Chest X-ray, AP view. Patient: 25 years old, sex F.
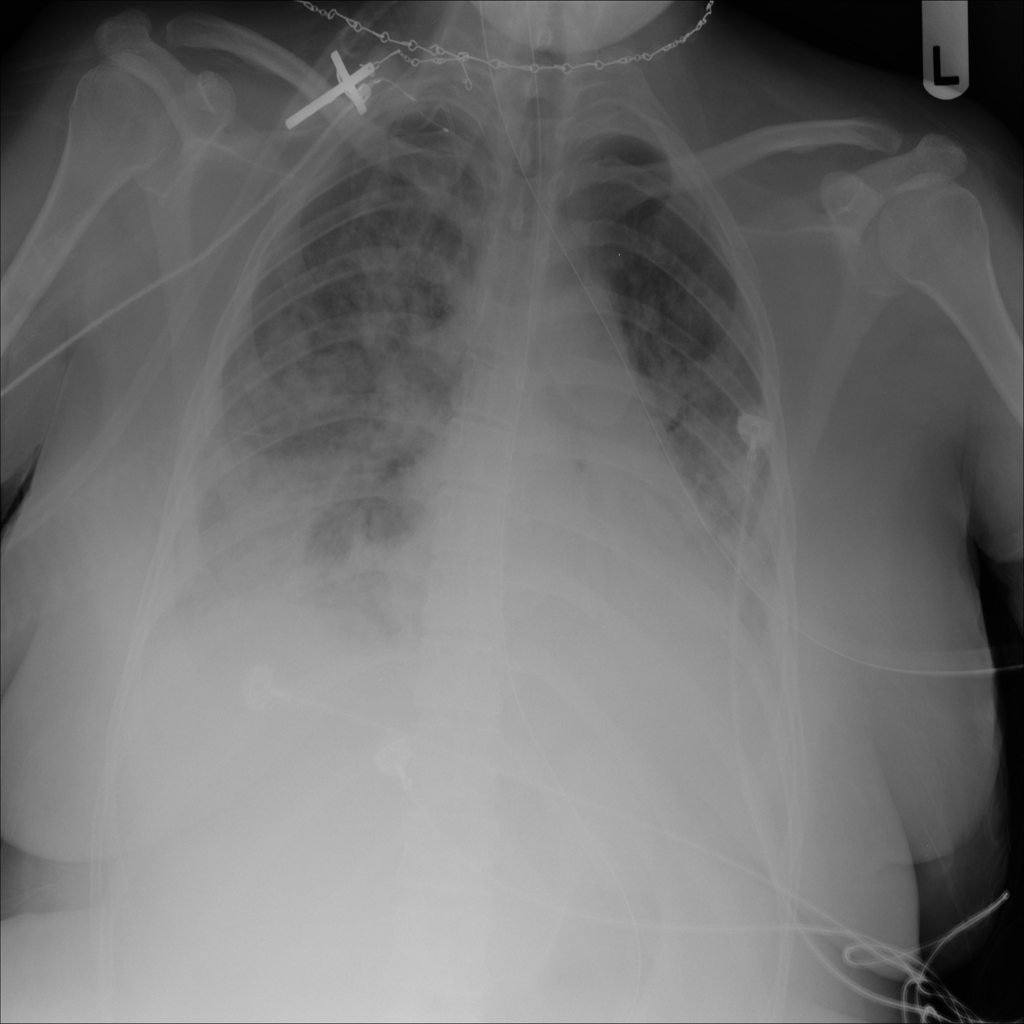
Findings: Edema, Infiltration, Pneumonia